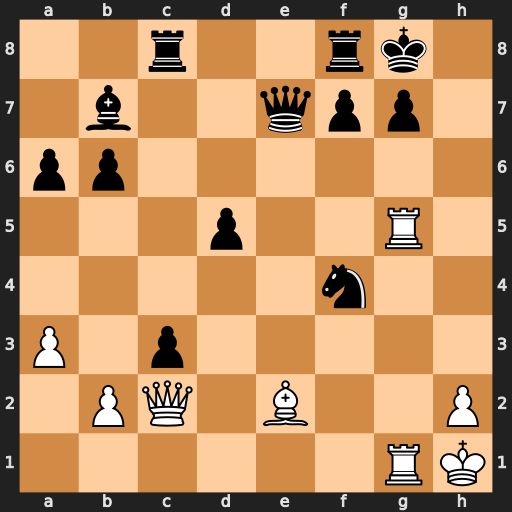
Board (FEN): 2r2rk1/1b2qpp1/pp6/3p2R1/5n2/P1p5/1PQ1B2P/6RK
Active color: w
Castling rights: -
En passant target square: -
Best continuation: Rxg7+ Kh8 Rh7#